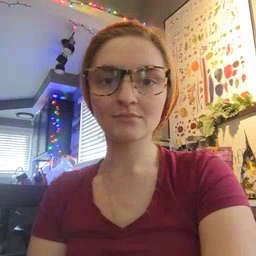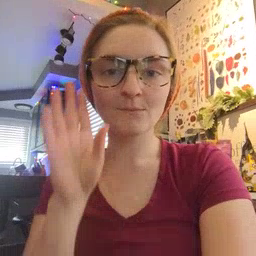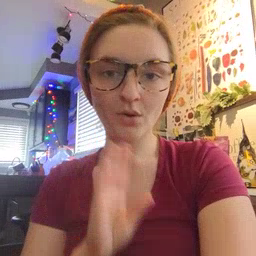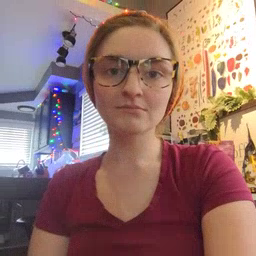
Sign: brown